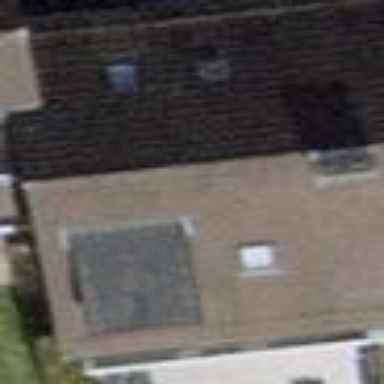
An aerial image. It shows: Building with tiled roof.